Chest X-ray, PA view. Patient: 41 years old, sex F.
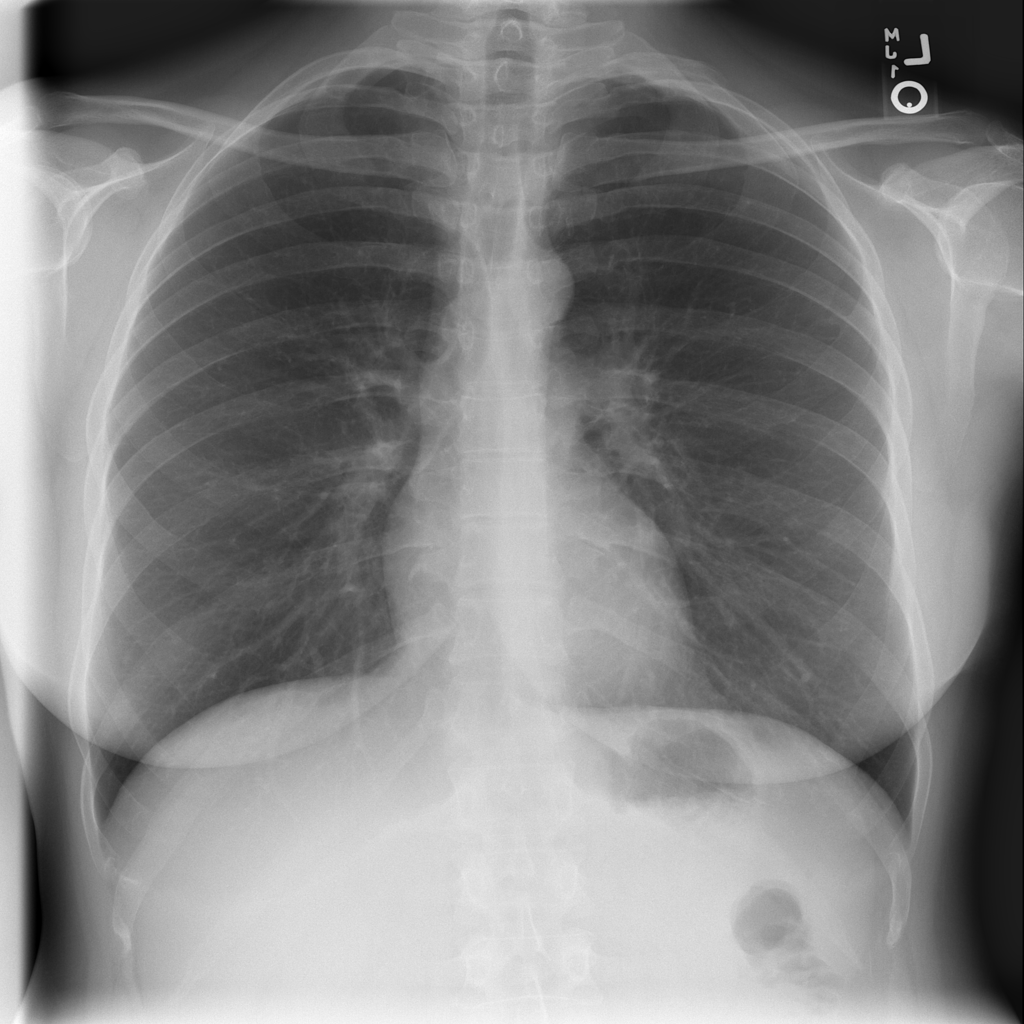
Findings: No Finding